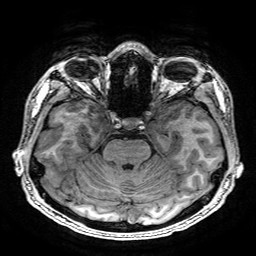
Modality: T1w
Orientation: coronal
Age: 22
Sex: male
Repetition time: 0.0077 s
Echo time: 0.0034 s